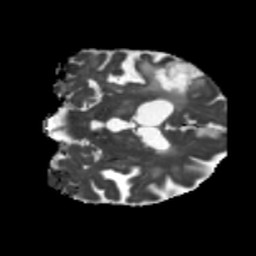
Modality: MD
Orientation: coronal
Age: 69
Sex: male
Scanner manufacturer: siemens
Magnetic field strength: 3 T
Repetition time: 5.25 s
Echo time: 0.08 s